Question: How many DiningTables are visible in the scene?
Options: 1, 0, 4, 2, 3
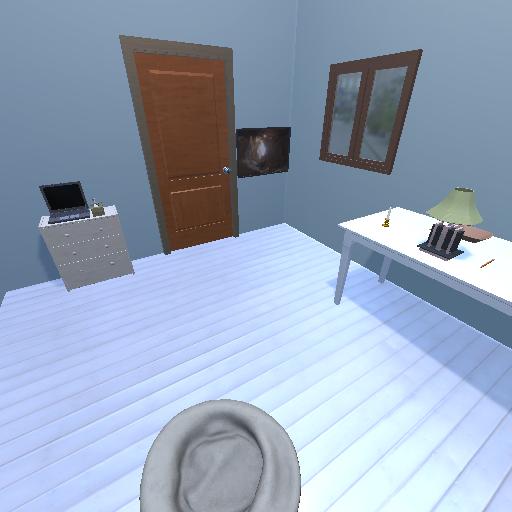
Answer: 1